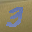
Label: 3